Question: I am creating one application,in my application I am using json parsing,I am sending request to server for

after click on button request will be send,and i will get response
'''
{"searchresult":
[ {"match_detail_id":369,"profile_id":"GM686317","name":"Sonal Patel","image":"","location":"Rajkot ,Gujarat ,India","mothertongue":"Gujarati","religion":"Hindu","occupation":"Professor \/ Lecturer","education":"Masters - Arts\/ Science\/ Commerce\/ Others"}
, {"match_detail_id":396,"profile_id":"GM780609","name":"Hetal Trivedi","image":"","location":"Rajkot ,Gujarat ,India","mothertongue":"Gujarati","religion":"Hindu","occupation":"Administrative Professional","education":"Bachelors - Arts\/ Science\/ Commerce\/ Others"}
, {"match_detail_id":1078,"profile_id":"GM540027","name":"Shruti Dave","image":"","location":"Rajkot ,Gujarat ,India","mothertongue":"Gujarati","religion":"Hindu","occupation":"Education Professional","education":"Masters - Arts\/ Science\/ Commerce\/ Others"}
]
}
'''
I want to show this response in another activity
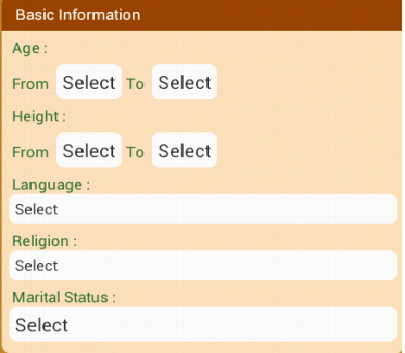
Answer: Parse the response you have received, and store it in a arrayList with the custom object you create to store your each response line.
'''
{"match_detail_id":369,"profile_id":"GM686317","name":"Sonal Patel","image":"","location":"Rajkot ,Gujarat ,India","mothertongue":"Gujarati","religion":"Hindu","occupation":"Professor \/ Lecturer","education":"Masters - Arts\/ Science\/ Commerce\/ Others"}
'''
this is your one line, so object class would be like this -
'''
public class ResultObejct implements parcelable {
String match_detail_id;
String profile_id;
String name;
String image;
public String getName(){ //set getter and setters
return this.name;
...
...
...
}
'''
And <URL>, put your data in intent,
'''
Intent i = new Intent(...);
i.putExtra("data", new DataWrapper(yourArrayList));
'''
and retrieving in next activity:
'''
DataWrapper dw = (DataWrapper) getIntent().getSerializableExtra("data");
ArrayList<Parliament> list = dw.getParliaments();
'''